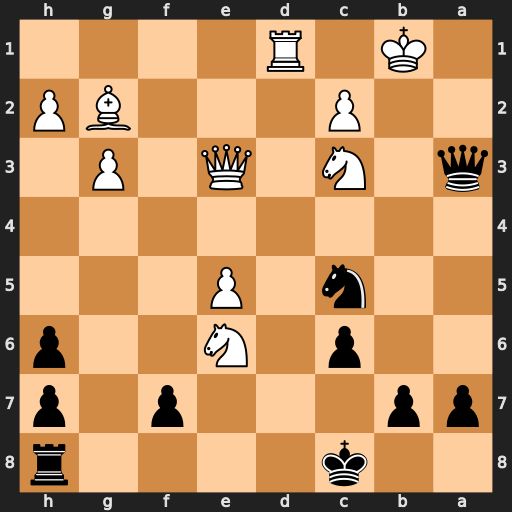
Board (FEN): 2k4r/pp3p1p/2p1N2p/2n1P3/8/q1N1Q1P1/2P3BP/1K1R4
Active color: b
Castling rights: -
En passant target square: -
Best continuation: Na4 Nxa4 Qxe3